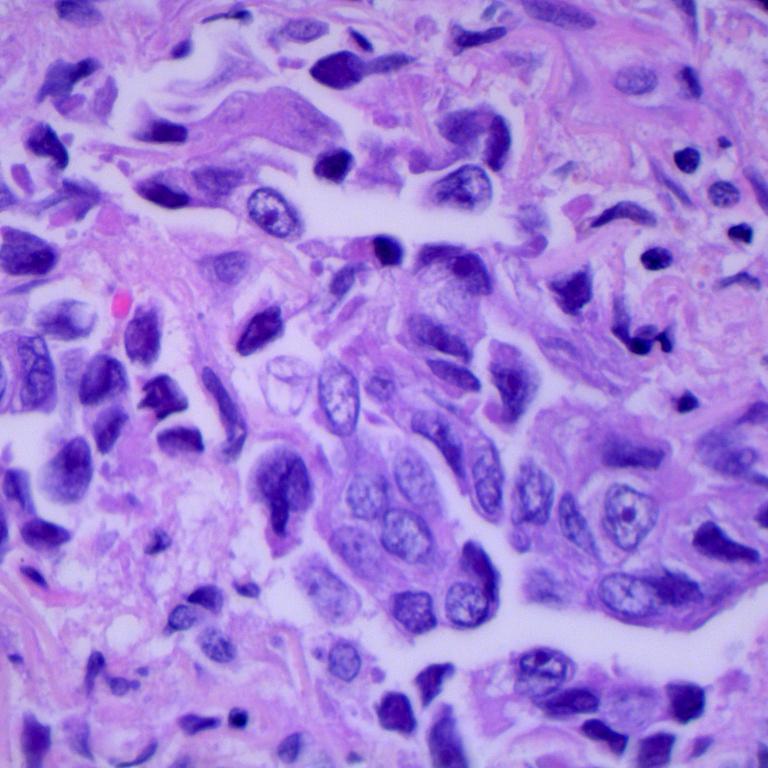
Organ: lung
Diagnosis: adenocarcinomas